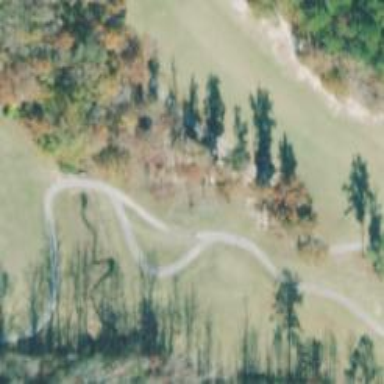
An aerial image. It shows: Path for golf carts.